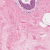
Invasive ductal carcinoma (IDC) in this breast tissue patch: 0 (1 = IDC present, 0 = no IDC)